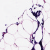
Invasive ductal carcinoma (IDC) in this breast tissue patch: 0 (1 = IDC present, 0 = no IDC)